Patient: sex M, age 55
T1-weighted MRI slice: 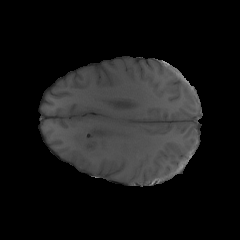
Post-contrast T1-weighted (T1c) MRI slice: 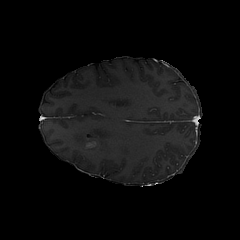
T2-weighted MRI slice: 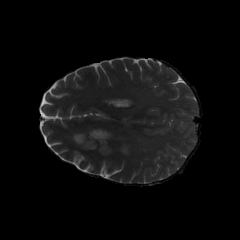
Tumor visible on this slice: yes
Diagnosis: Glioblastoma, IDH-wildtype
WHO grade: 4